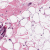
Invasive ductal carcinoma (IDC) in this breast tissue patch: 0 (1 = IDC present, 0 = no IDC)